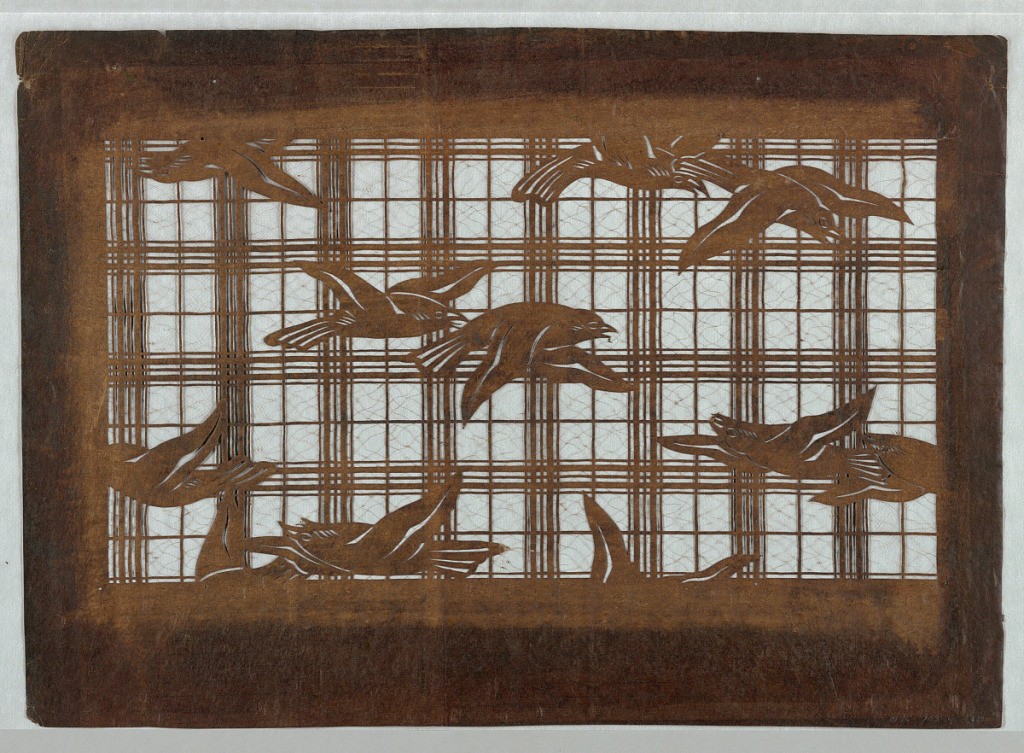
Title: Birds on Lattice
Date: mid 18th - early 19th century
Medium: Mulberry paper (kozo washi) treated with fermented persimmon tannin (kakishibu), and silk threads (itoire)
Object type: Katagami
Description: Birds about to take flight, on a lattice background, resemble seagulls (kamome) which are commonly found on the coastline of Japan. Silk threads are added to support the stencil structure.